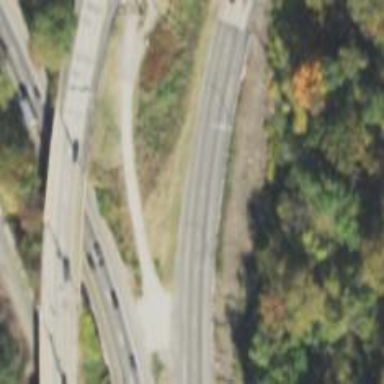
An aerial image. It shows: Asphalt motorway link.